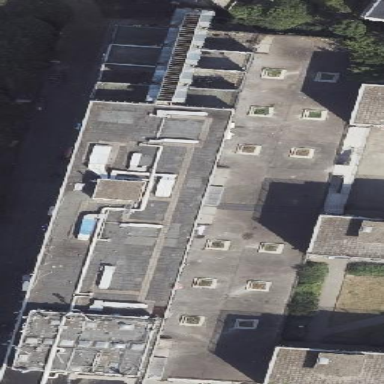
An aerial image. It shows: Parking building with flat roof shape.